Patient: sex M, age 31
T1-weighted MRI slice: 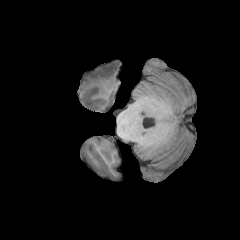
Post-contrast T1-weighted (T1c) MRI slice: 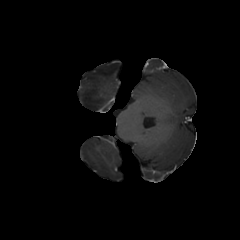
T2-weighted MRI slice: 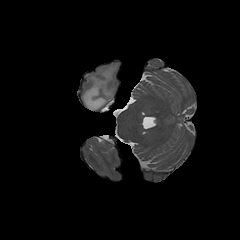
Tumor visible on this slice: yes
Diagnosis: Astrocytoma, IDH-mutant
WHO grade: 3